Chest X-ray. View position: PA
Patient age: 16
Patient sex: M
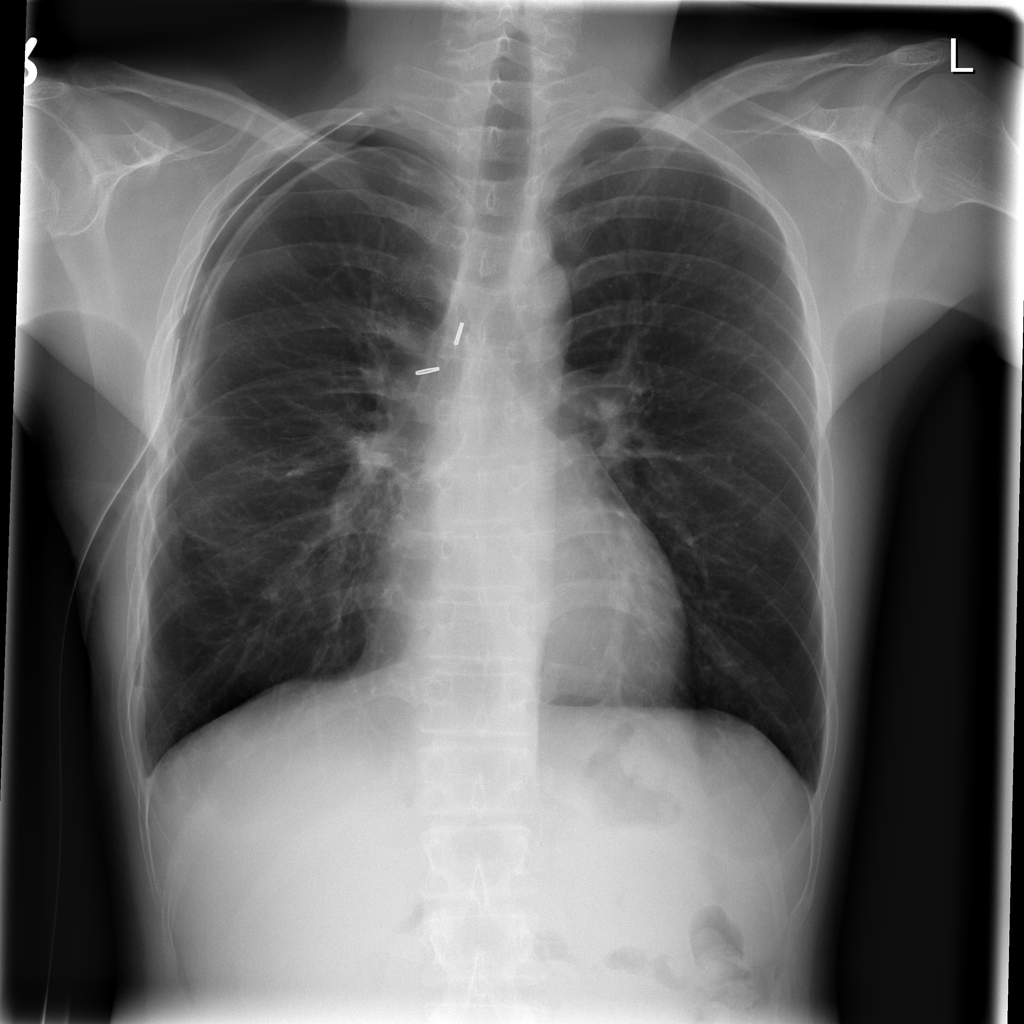
Finding: Pneumothorax